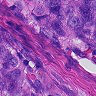
Metastatic tissue present: yes